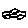
Label: car